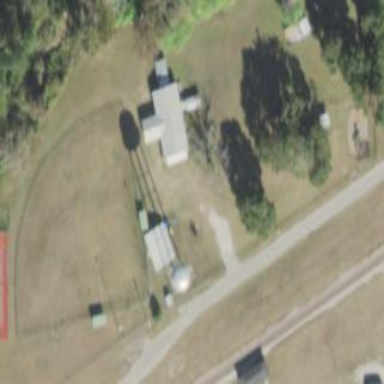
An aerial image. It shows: Water works facility.